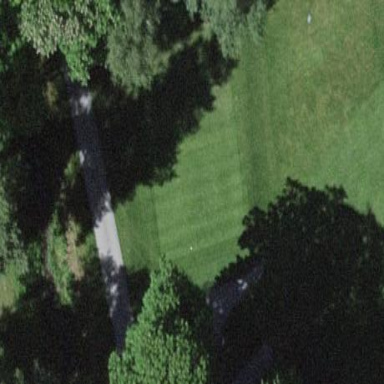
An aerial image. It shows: Grass area designated as golf tee.